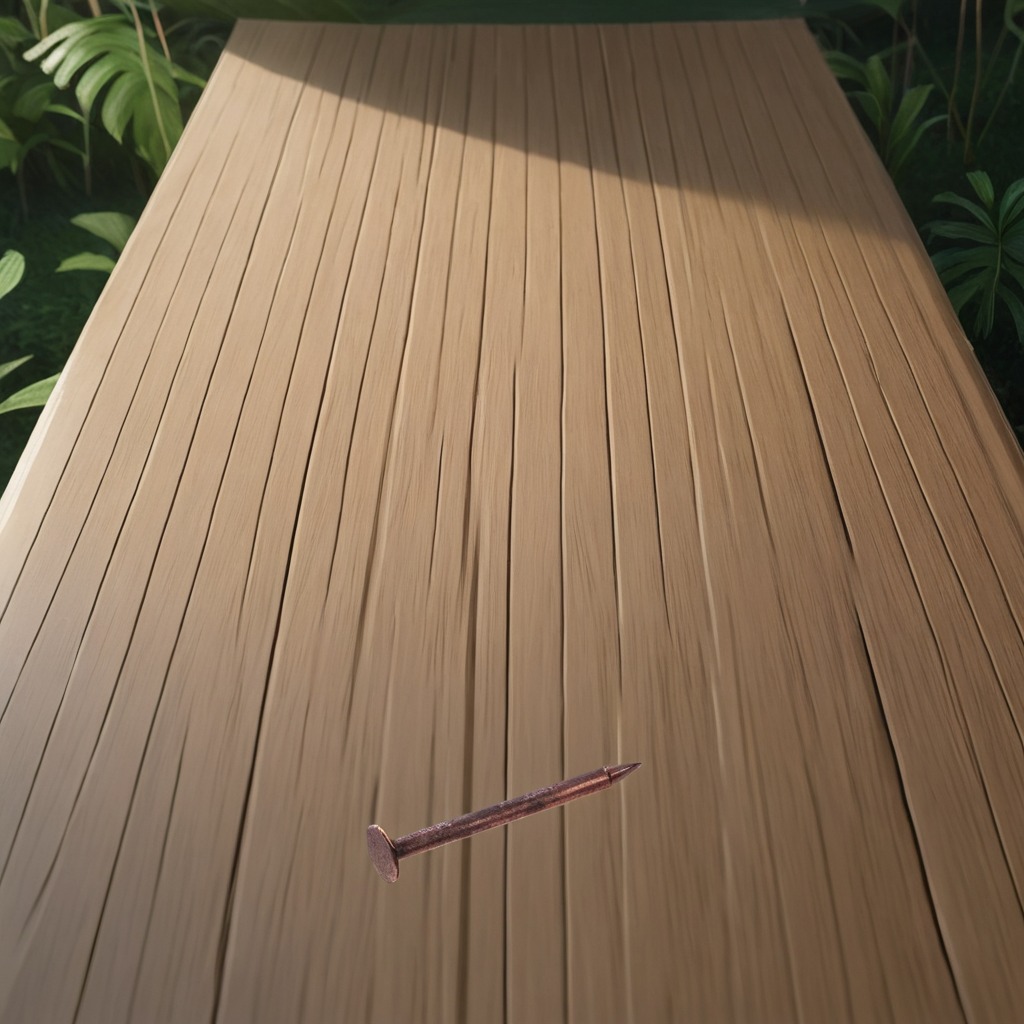
An iron nail lies on the wooden table inside a jungle field workshop tent.